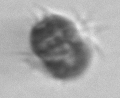
Label: Mesodinium